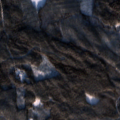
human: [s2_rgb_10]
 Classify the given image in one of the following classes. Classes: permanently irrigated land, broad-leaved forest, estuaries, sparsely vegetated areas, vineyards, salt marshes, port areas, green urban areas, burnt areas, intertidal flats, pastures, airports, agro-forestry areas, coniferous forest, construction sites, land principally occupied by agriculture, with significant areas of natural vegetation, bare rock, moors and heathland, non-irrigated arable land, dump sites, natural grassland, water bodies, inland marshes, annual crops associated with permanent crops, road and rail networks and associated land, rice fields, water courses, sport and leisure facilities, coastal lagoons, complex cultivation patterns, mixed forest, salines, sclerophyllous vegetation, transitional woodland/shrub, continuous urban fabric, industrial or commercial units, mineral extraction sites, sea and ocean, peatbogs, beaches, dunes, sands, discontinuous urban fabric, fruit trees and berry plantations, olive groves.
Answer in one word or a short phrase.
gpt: coniferous forest, mixed forest